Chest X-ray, PA view. Patient: 36 years old, sex M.
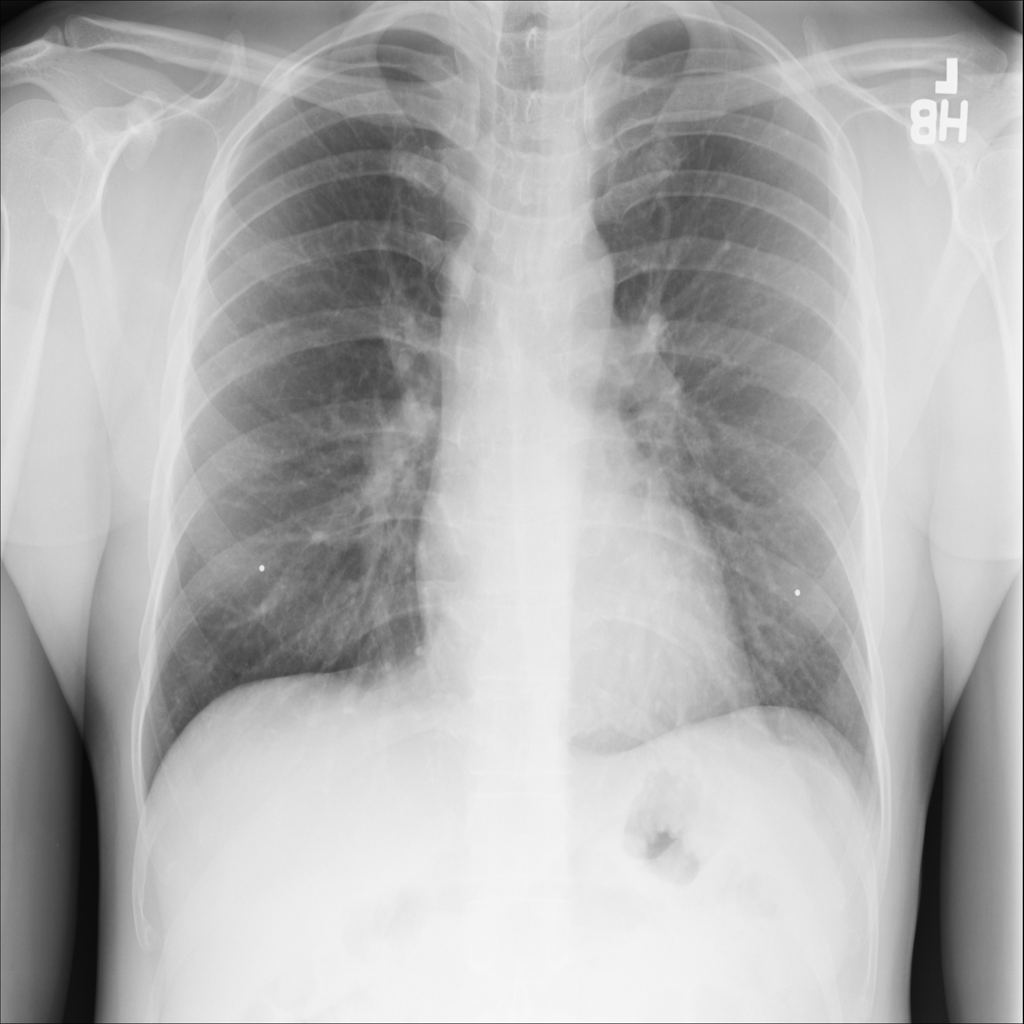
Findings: No Finding